Interaction volume radius: 10 \u00c5
Interaction volume height: 10 \u00c5
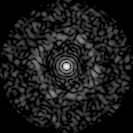
Disorder parameter: 0.8218